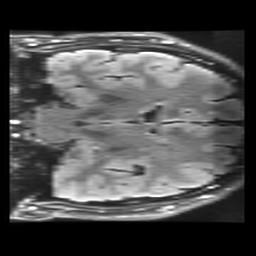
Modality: FLAIR
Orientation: coronal
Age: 22
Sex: male
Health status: healthy
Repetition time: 12 s
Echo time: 0.09782 s